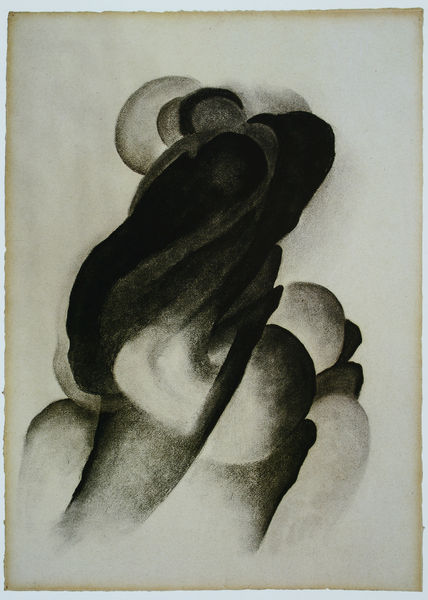
Titel: Special No. 16
Künstler: Georgia O'Keeffe
Institution: Im Besitz der Künstlerin
Schlagwörter: dunkel, schatten, weiß, wolken, aquarell, blume, frau, grau, hell, licht, schwarz, zeichnung, wolke, muster, feld, felder, blatt, papier, abstrakt, fläche, flächen, modern, formen, graphik, nebel, abstraktion, tusche, kohle, form, druck, tinte, eule, objekt, keeffe, georgia, georgia okeeffe, okeeffe